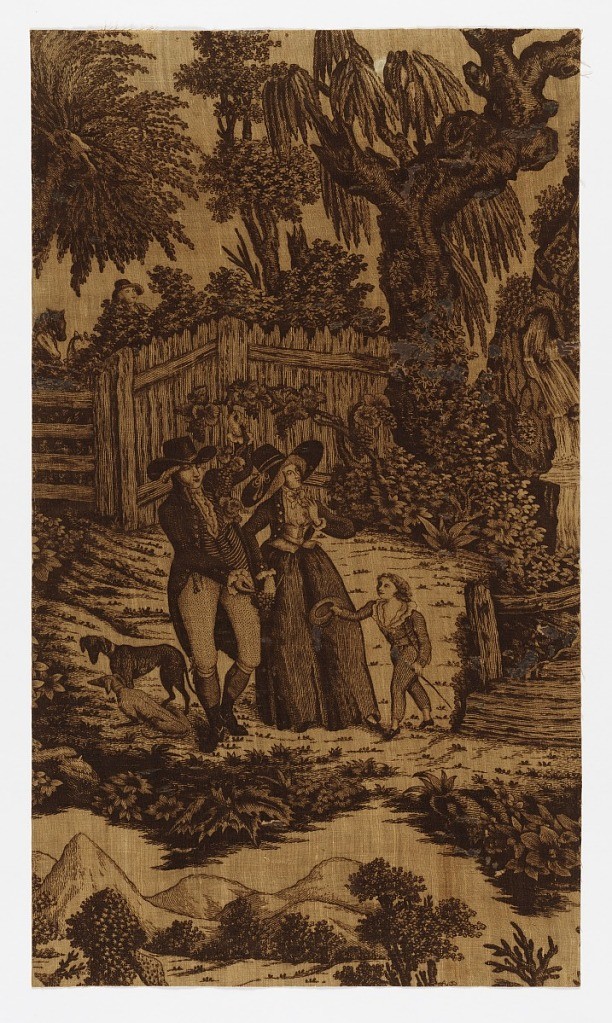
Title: Textile
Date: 18th century
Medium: cotton Technique: printed on plain weave
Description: Garden scene with a man and a woman standing in the center. He is holding a branch of grape vine in his left had and in the other, a bunch of grapes. A boy stands with a hat in his hand and a cane. Two dogs on the other side. In the background, a fence, trees, shrubs and a waterfall. Printed in brown on a white ground.